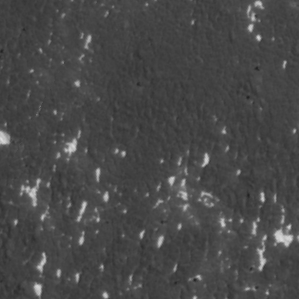
Label: frost